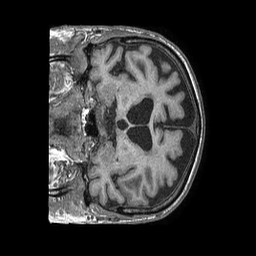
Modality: T1w
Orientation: coronal
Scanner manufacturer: philips
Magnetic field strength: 1.5 T
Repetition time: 0.007713 s
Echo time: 0.003518 s